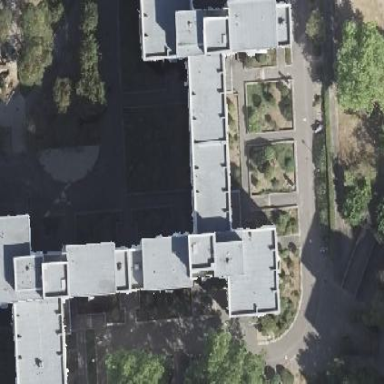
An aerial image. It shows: Block of apartments with flat roof. The building is colored in white.